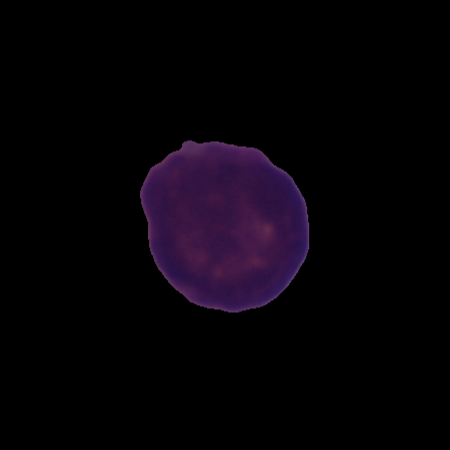
Label: cancer